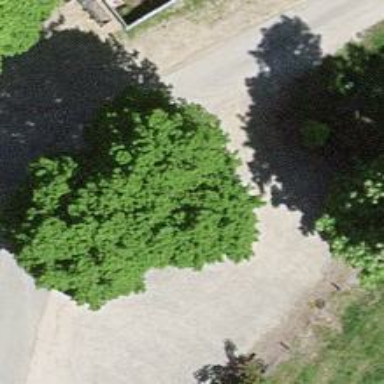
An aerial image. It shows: Broadleaved tree designated as natural monument.